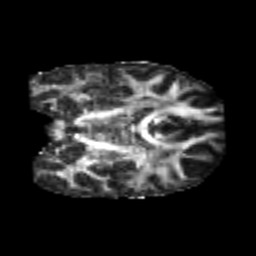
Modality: FA
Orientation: coronal
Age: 24
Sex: male
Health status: healthy
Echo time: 0.074 s